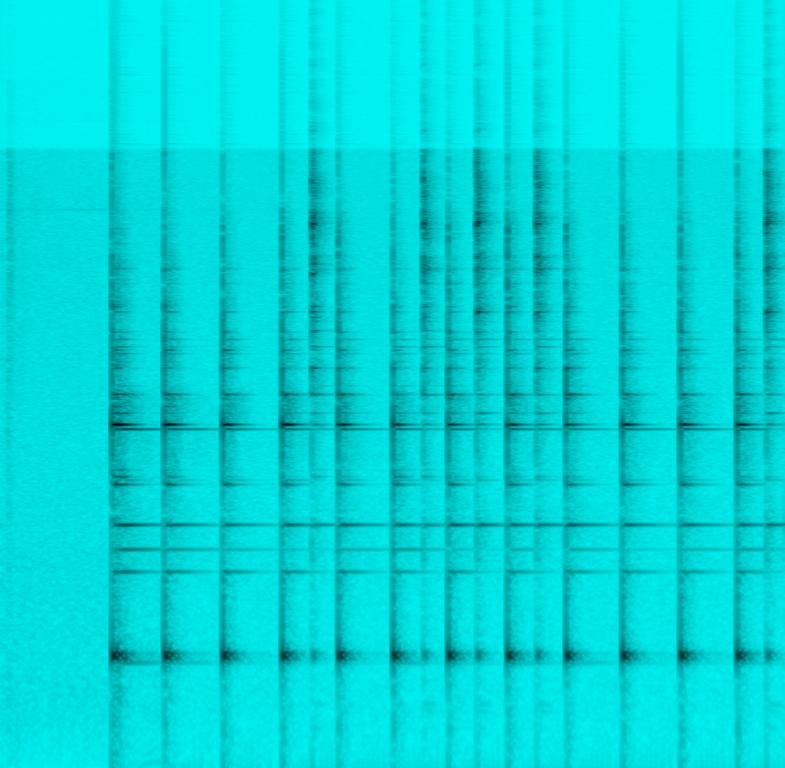
This is the recording of a cowbell. The cowbell is being played with the side and the tip of the drumstick repeatedly. This recording could be sampled for use in beat-making especially for genres that have a heavy usage of cowbells such as latin dance music.